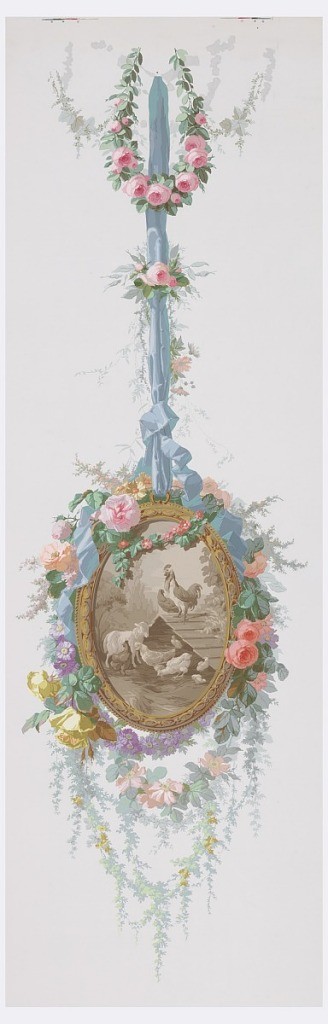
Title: Decor Pastoral
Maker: Jules Desfossé, French, active 1851 - 1863
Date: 1851–1864
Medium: Block-printed paper
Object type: Decorative panel
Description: Similar in arrangement to 1955-12-1 but not so large. Landscape vignette enclosed within a floral medallion. The medallion is suspended by a blue ribbon. The sepia-colored landscape contains a sheep, multiple chickens and a rooster standing on a coop.